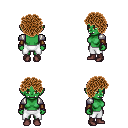
a pixel art fantasy rpg character, female body template, orc, green skin, steel arm armor, white pants, brown curly afro hairstyle, cloth bracers, maroon shoes, four views (front, back, left, right), 2x2 character sprite sheet, small pixel art, hard edges, no anti-aliasing